Question: I want to plot a polyhedron, which is described by the following inequalities:
'''
3*x+5*y+9*z<=500
4*x+5*z<=350
2*y+3*z<=150
x,y,z>=0
'''
It is a linear program. The objective function is:
'''
4*x+3*y+6*z
'''
The polyhedron is the feasible region for this program.
I am able to plot the inequalities as planes, which should describe the polyhedron
(Note that this is my first try with rgl, so the code is kinda messy. if you want to improve it, please feel free to do so):
'''
# setup
x <- seq(0,9,length=20)*seq(0,9,length=20)
y <- x
t <- x
f1 <- function(x,y){y=70-0.8*x}
z1 <- outer(x,y,f1)
f2 <- function(x,y){500/9-x/3-(5*y)/9}
z2 <- outer(x,y,f2)
f3 <- function(x,y){t=50-(2*y)/3}
z3 <- outer(x,y,f3)
# plot planes with rgl
uM = matrix(c(0.72428817, 0.<PHONE>, -0.68134511, 0,
-<PHONE>, <PHONE>, -<PHONE>, 0,
0.<PHONE>, 0.99948466, 0.<PHONE>, 0,
0, 0, 0, 1),
4, 4)
library(rgl)
open3d(userMatrix = uM, windowRect = c(0, 0, 400, 400))
rgl.pop("lights")
light3d(diffuse='white',theta=0,phi=20)
light3d(diffuse="gray10", specular="gray25")
rgl.light(theta = 0, phi = 0, viewpoint.rel = TRUE, ambient = "#FFFFFF",
diffuse = "#FFFFFF", specular = "#FFFFFF", x=30, y=30, z=40)
rgl.light(theta = 0, phi = 0, viewpoint.rel = TRUE, ambient = "#FFFFFF",
diffuse = "#FFFFFF", specular = "#FFFFFF", x=0, y=0, z=0)
bg3d("white")
material3d(col="white")
persp3d(x,y,z3,
xlim=c(0,100), ylim=c(0,100), zlim=c(0,100),
xlab='x', ylab='y', zlab='z',
col='lightblue',
ltheta=100, shade=0, ticktype = "simple")
surface3d(x, y, z2, col='orange', alpha=1)
surface3d(t, y, z1, col='pink', alpha=1, smooth=TRUE)
'''

Now I want to plot the region that is described by the planes with
'''
x,y,z>=0.
'''
But I don't know how to do it. I tried to do it like this:
'''
x <- seq(0,9,length=20)*seq(0,9,length=20)
y <- x
z <- x
f4 <- function(x,y,t){
cond1 <- 3*x+5*y+9*z<=500
cond2 <- 4*x+5*z<=350
cond3 <- 2*y+3*z<=150
ifelse(cond1, 3*x+5*y+9*z,
ifelse(cond2, 4*x+5*z,
ifelse(cond3, 2*y+3*z,0)))
}
f4(x,y,z)
z4 <- outer(x,y,z,f4) # ERROR
'''
But this is the point where I'm stuck. outer() is defined only for 2 variables, but I have three. How can I move on from here?
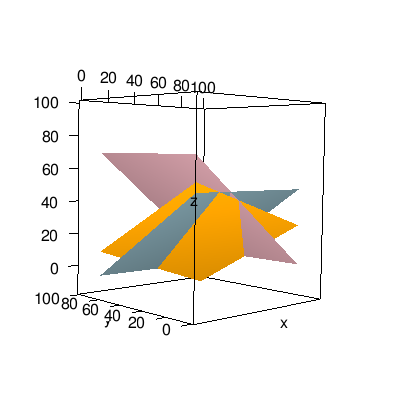
Answer: You can compute the vertices of the polyhedron by intersecting the planes 3 at a time
(some of the intersections are outside the polyhedron, because of other inequalities:
you have to check those as well).
Once you have the vertices, you can try to connect them.
To identify which are on the boundary, you can take the middle of the segment,
and check if any inequality is satisfied as an equality.
'''
# Write the inequalities as: planes %*% c(x,y,z,1) <= 0
planes <- matrix( c(
3, 5, 9, -500,
4, 0, 5, -350,
0, 2, 3, -150,
-1, 0, 0, 0,
0, -1, 0, 0,
0, 0, -1, 0
), nc = 4, byrow = TRUE )
# Compute the vertices
n <- nrow(planes)
vertices <- NULL
for( i in 1:n )
for( j in 1:n)
for( k in 1:n )
if( i < j && j < k ) try( {
# Intersection of the planes i, j, k
vertex <- solve(planes[c(i,j,k),-4], -planes[c(i,j,k),4] )
# Check that it is indeed in the polyhedron
if( all( planes %*% c(vertex,1) <= 1e-6 ) ) {
print(vertex)
vertices <- rbind( vertices, vertex )
}
} )
# For each pair of points, check if the segment is on the boundary, and draw it
library(rgl)
open3d()
m <- nrow(vertices)
for( i in 1:m )
for( j in 1:m )
if( i < j ) {
# Middle of the segment
p <- .5 * vertices[i,] + .5 * vertices[j,]
# Check if it is at the intersection of two planes
if( sum( abs( planes %*% c(p,1) ) < 1e-6 ) >= 2 )
segments3d(vertices[c(i,j),])
}
'''